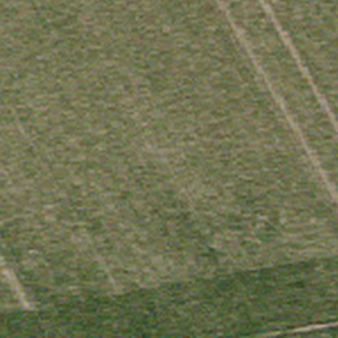
Label: other